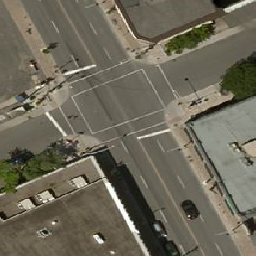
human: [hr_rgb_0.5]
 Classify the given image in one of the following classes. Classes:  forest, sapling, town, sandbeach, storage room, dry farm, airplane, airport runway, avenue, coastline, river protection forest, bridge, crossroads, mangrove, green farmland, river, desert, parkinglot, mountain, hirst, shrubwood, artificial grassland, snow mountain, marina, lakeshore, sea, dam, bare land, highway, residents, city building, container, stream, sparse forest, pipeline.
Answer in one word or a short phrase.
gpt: crossroads